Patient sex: F
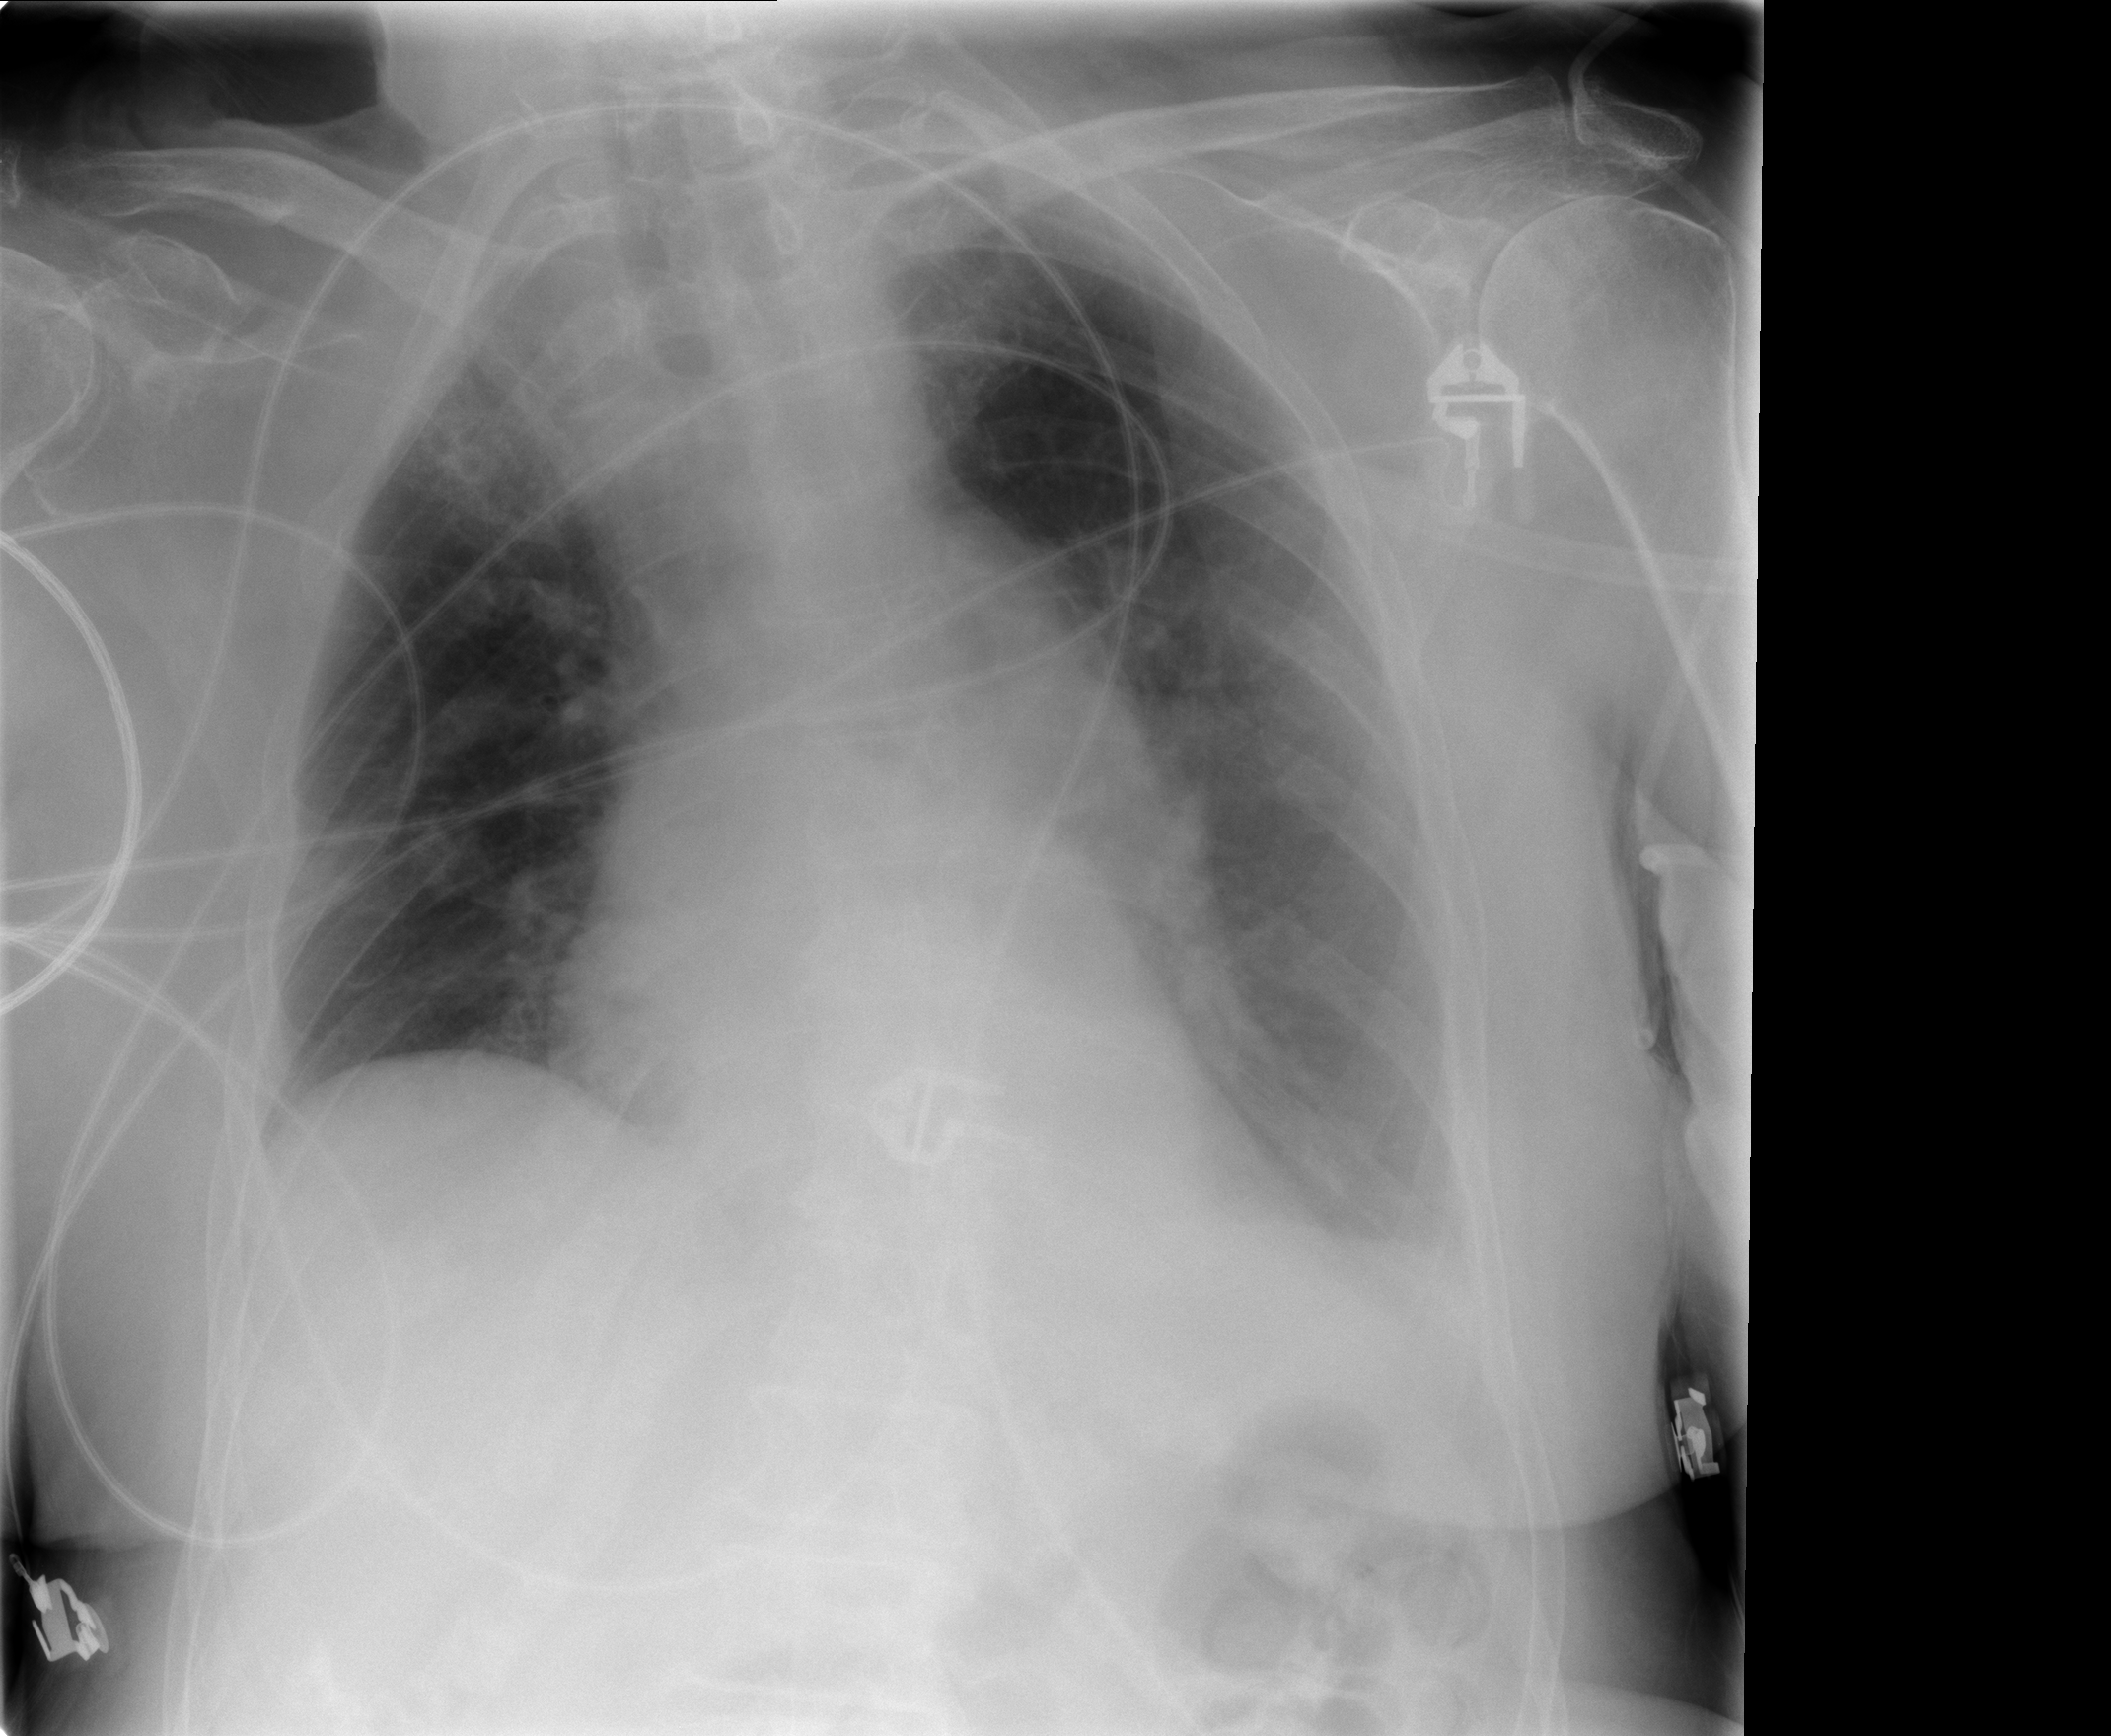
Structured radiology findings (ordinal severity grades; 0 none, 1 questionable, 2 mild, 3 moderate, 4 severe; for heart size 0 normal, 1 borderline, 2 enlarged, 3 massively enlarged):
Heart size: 0
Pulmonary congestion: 2
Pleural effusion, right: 0
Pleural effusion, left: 2
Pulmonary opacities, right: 0
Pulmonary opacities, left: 0
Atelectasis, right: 0
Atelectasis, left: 2